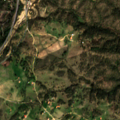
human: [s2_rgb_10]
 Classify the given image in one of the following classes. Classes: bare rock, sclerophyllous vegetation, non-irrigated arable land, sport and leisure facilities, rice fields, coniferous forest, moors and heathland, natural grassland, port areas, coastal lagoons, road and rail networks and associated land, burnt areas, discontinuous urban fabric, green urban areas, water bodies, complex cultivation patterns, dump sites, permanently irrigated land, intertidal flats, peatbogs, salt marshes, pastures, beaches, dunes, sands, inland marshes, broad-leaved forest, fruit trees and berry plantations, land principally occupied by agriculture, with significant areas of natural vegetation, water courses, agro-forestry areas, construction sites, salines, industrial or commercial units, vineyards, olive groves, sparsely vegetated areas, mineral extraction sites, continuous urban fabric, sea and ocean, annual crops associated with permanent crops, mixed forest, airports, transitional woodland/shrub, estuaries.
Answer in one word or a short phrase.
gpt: non-irrigated arable land, broad-leaved forest